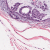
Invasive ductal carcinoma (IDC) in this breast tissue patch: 1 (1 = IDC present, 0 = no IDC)